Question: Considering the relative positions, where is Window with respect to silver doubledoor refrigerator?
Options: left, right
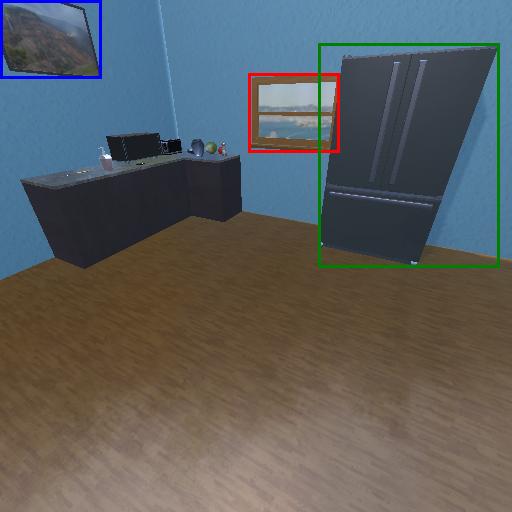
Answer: left